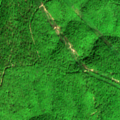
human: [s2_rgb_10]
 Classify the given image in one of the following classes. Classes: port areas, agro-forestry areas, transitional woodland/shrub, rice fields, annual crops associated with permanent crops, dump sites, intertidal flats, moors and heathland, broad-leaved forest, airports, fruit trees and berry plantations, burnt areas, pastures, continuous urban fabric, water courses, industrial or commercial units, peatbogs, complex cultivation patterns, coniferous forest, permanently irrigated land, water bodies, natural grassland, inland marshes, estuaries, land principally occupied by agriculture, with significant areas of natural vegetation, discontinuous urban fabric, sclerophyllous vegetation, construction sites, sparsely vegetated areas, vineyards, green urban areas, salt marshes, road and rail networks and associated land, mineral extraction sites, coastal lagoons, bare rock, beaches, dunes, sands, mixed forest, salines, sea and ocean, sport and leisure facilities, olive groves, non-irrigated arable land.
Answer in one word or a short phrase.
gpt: broad-leaved forest